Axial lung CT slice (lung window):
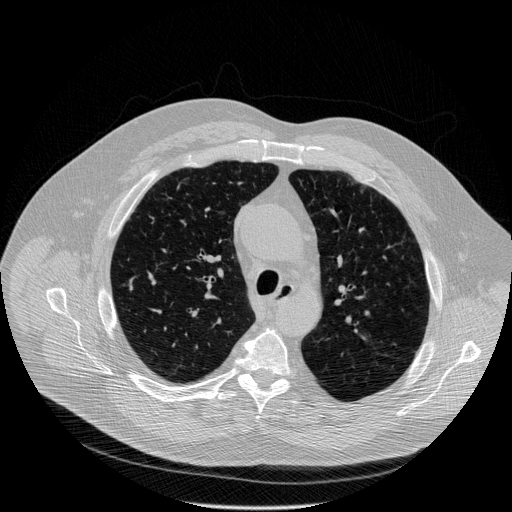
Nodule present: no